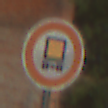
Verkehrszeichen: VerbotKennzeichnungspflichtigeKraftfahrzeugeGefaehrlicheGueter
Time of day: MorningAfternoon
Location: Outdoor (Suburban)
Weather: PartlyCloudy
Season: NotSpecified
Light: Natural